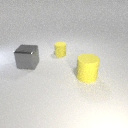
large yellow rubber cylinder to the right of small yellow rubber cylinder